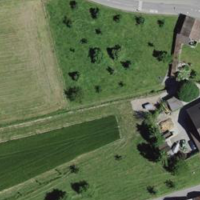
EUNIS habitat code: 55
Species observed at this site:
Tussilago farfara